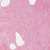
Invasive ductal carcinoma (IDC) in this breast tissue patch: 0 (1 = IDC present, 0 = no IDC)